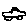
Label: car